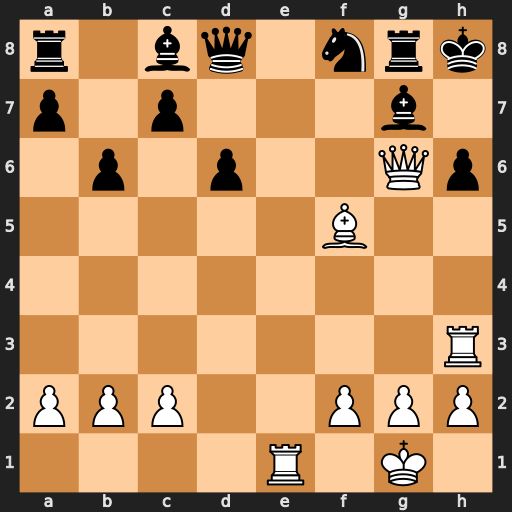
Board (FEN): r1bq1nrk/p1p3b1/1p1p2Qp/5B2/8/7R/PPP2PPP/4R1K1
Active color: w
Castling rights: -
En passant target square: -
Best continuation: Rxh6+ Bxh6 Qxh6+ Nh7 Qxh7#